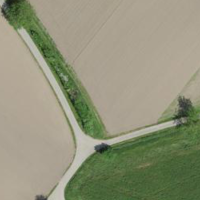
EUNIS habitat code: 52
Species observed at this site:
Filipendula ulmaria